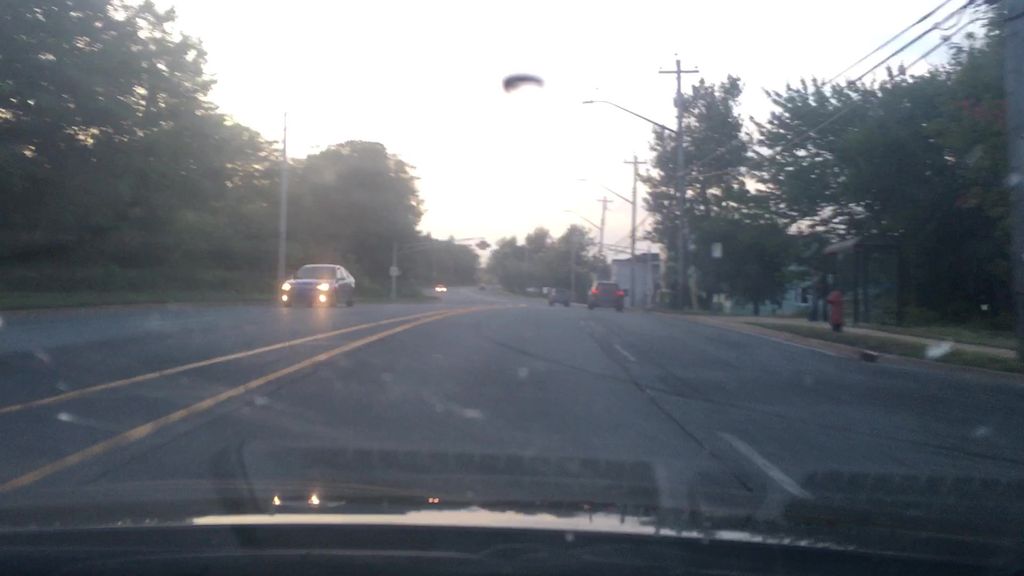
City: halifax